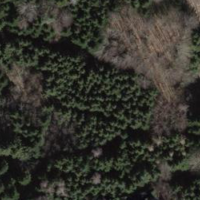
EUNIS habitat code: 43
Species observed at this site:
Phylloscopus collybita